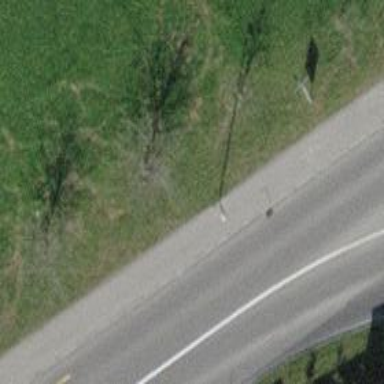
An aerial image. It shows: Sidewalk.